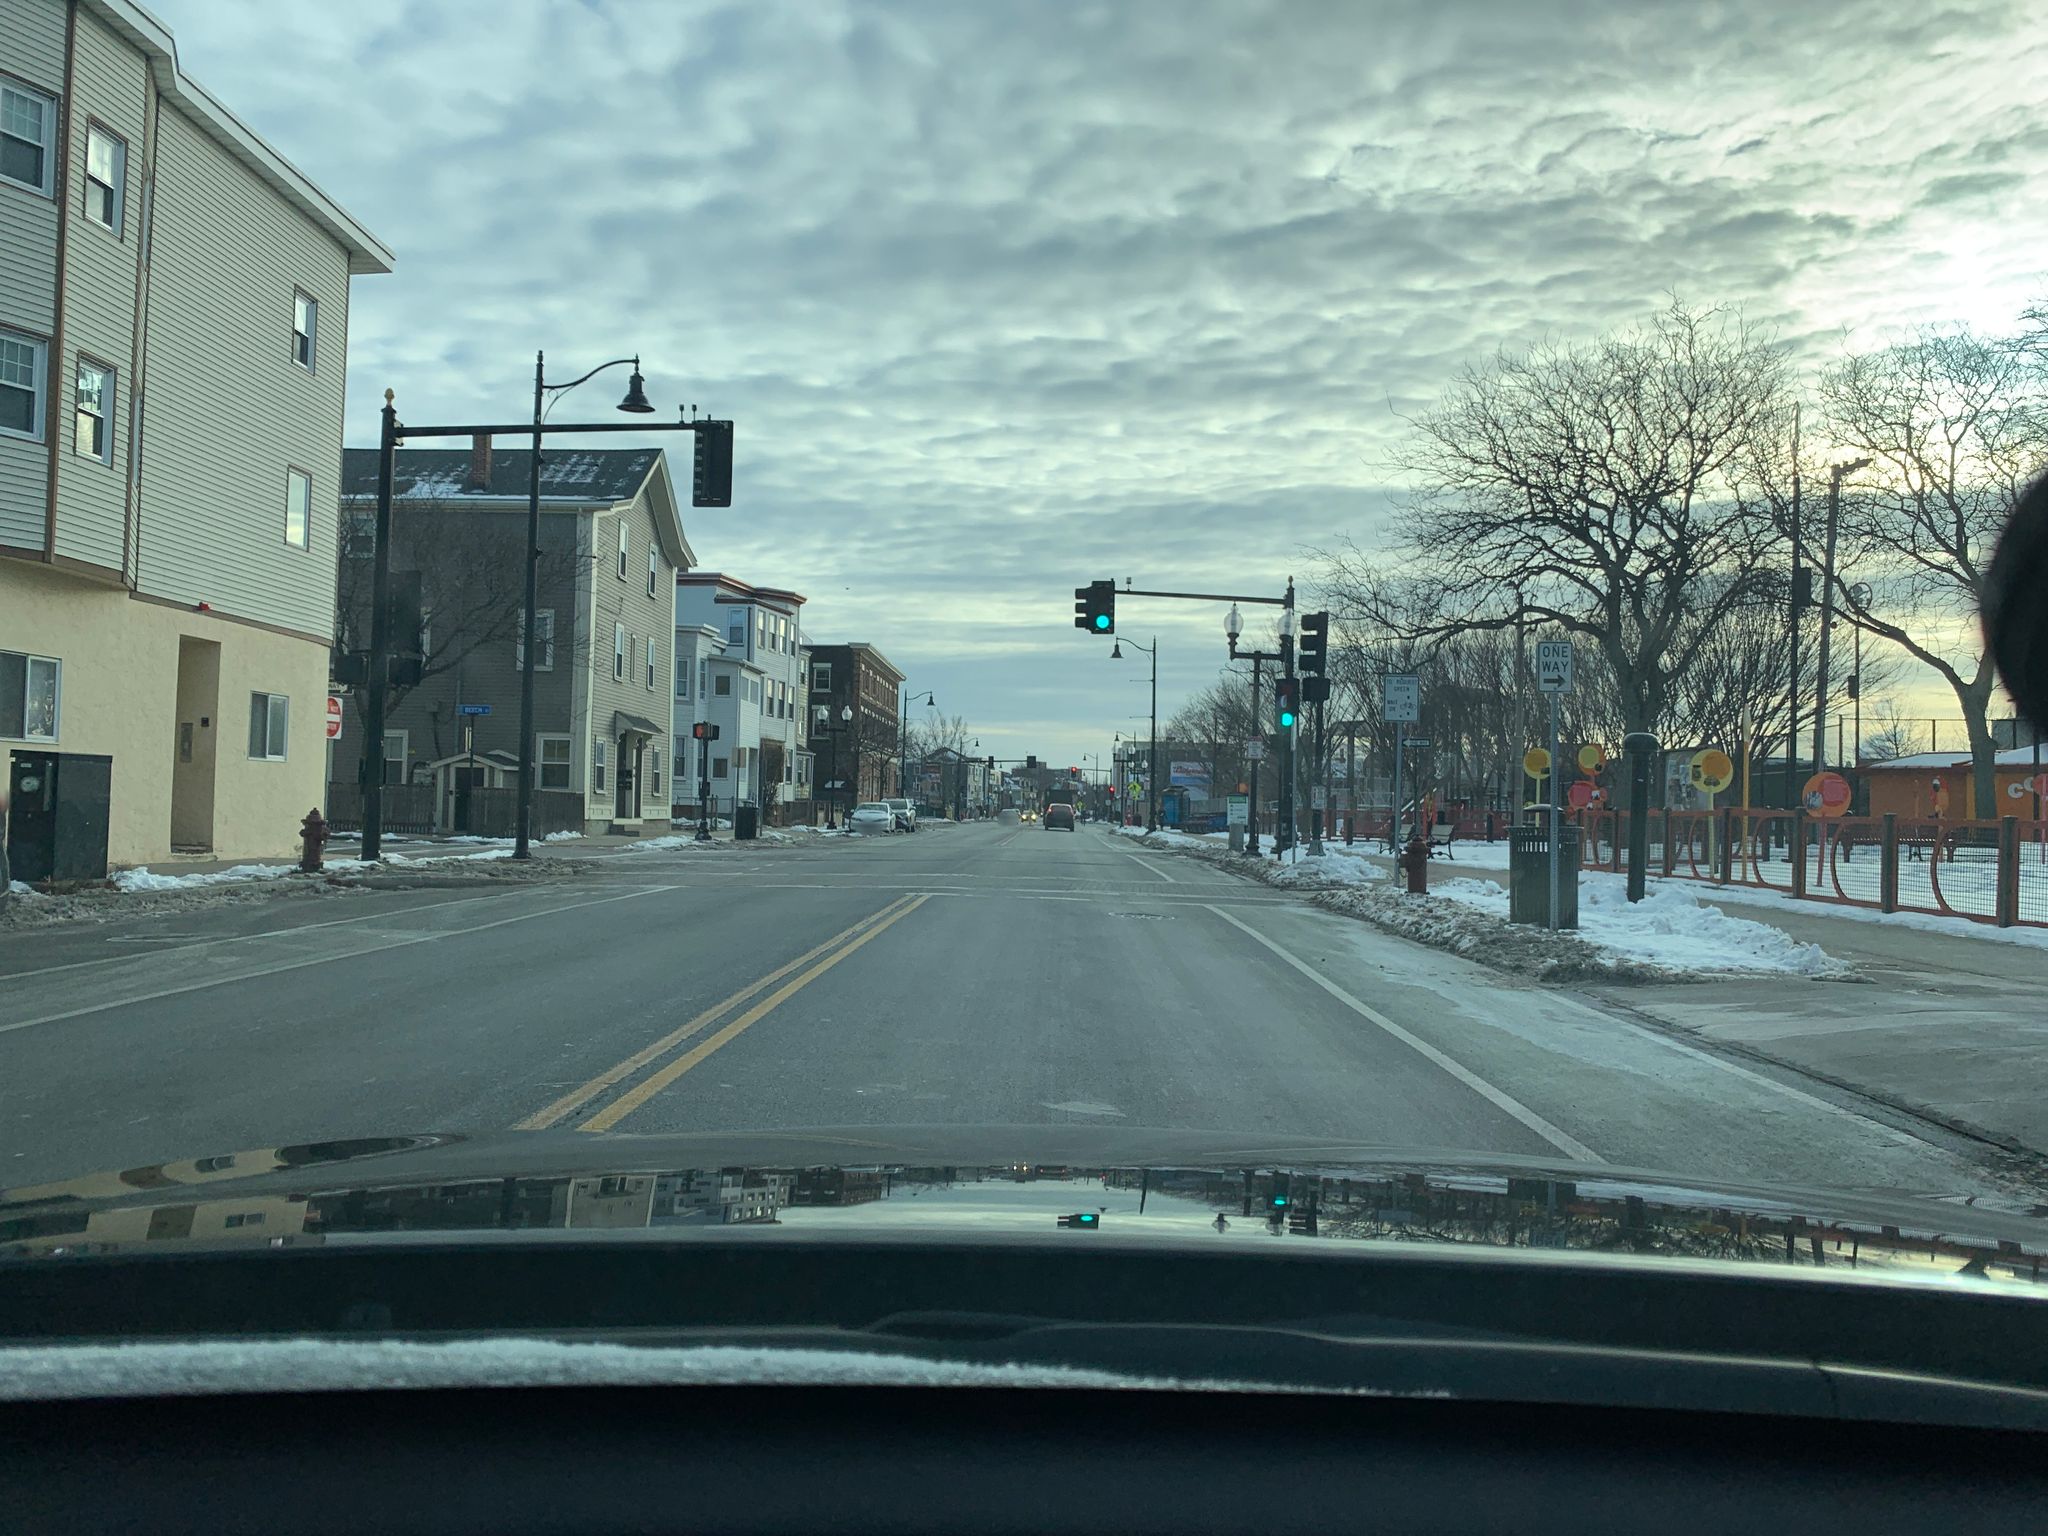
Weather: snowy
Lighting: day
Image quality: good
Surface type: driving surface
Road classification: secondary
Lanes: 2
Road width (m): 19.8
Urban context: urban centre
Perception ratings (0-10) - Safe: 4.85, Lively: 6.14, Beautiful: 6.85, Boring: 3.36, Depressing: 3.85, Wealthy: 0.51